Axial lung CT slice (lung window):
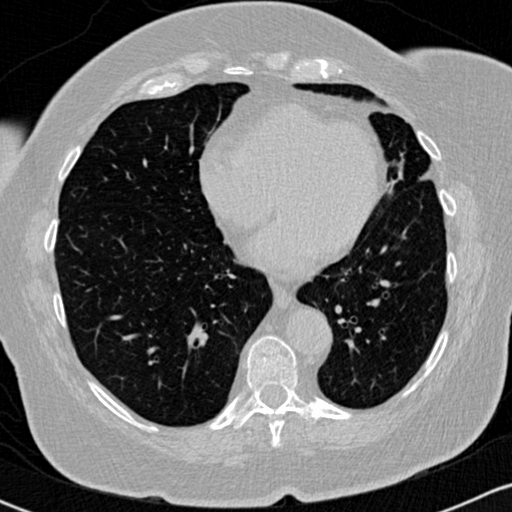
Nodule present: no